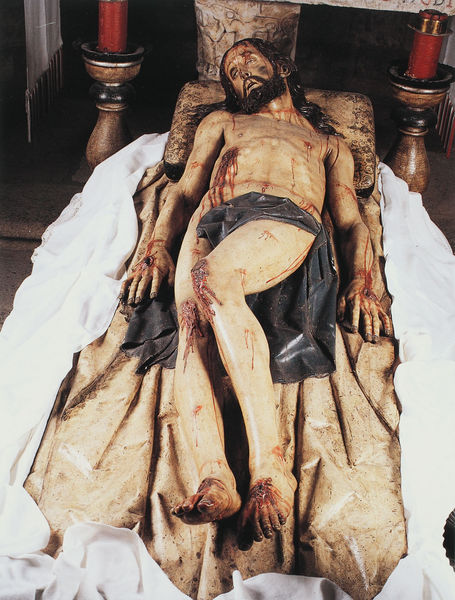
Titel: Cristo yacente; Liegender Christus
Künstler: Francisco Fermin
Institution: Zamora, Kirche der Santa Maria la Nueva
Schlagwörter: nackt, wunde, holz, marmor, schwarz, tuch, bart, stein, tod, tot, fünf, hände, figur, realismus, skulptur, spanien, kissen, realistisch, leuchter, faltenwurf, liegend, nägel, blut, lendentuch, kreuz, christus, grab, jesus, jesus christus, kreuzabnahme, kreuzigung, leichentuch, leichnam, stigma, stigmata, wunden, wundmale, leid, leiden, opfer, holzfigur, grablegung, kirchenkunst, christ, male, 3d, euchter, beztt